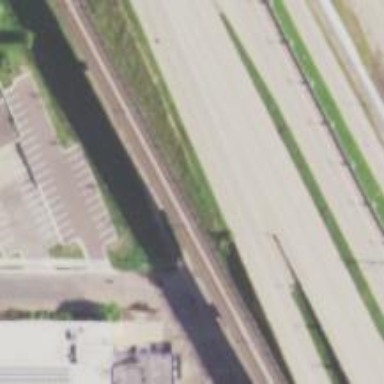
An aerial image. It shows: Bridge for light rail electrified with contact line.